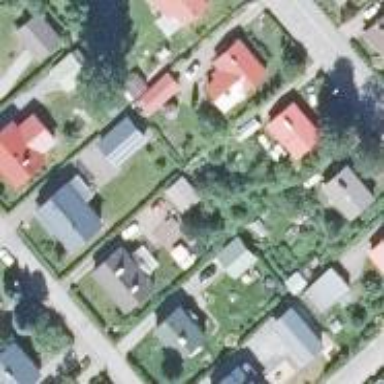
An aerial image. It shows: Residential area.